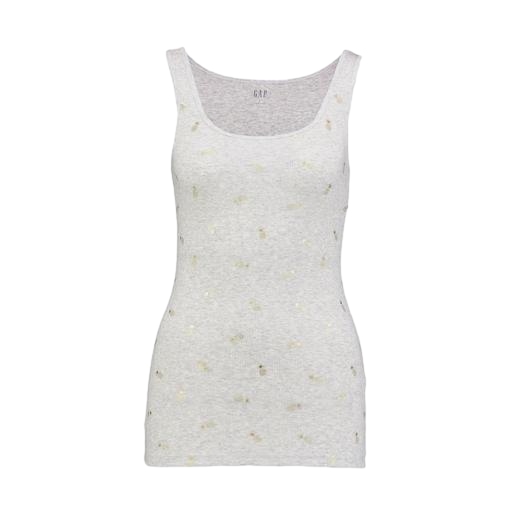
white printed tank top, embellished tank, slim scoop tank, white background